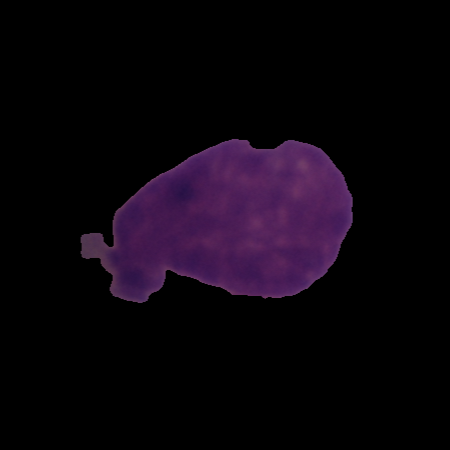
Label: cancer